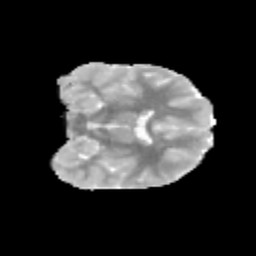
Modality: MD
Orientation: coronal
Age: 11
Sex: female
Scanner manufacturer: siemens
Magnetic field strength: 3 T
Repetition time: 3.8 s
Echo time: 0.07 s